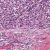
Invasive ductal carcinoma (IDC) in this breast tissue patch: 1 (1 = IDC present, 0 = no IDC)